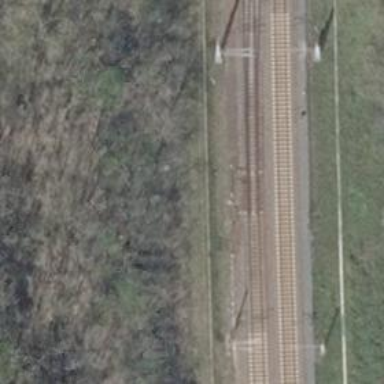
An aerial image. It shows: Railway switch.